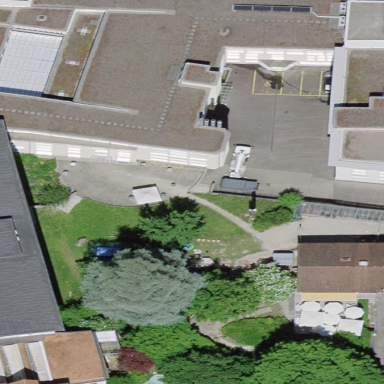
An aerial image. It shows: Public building.